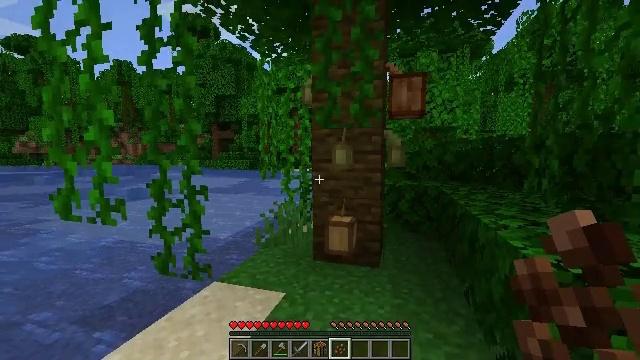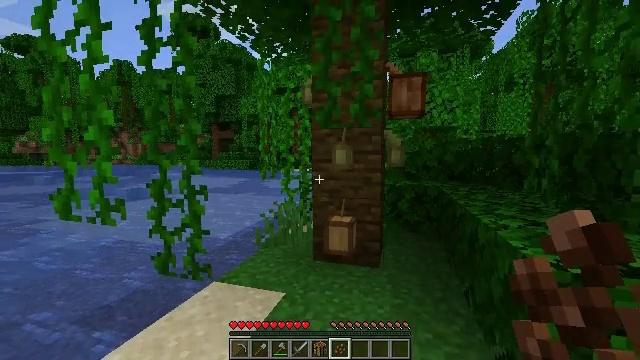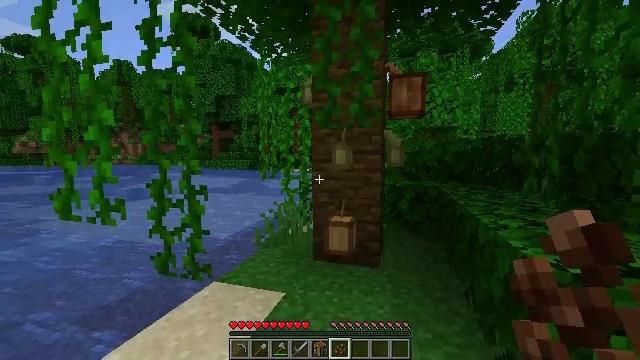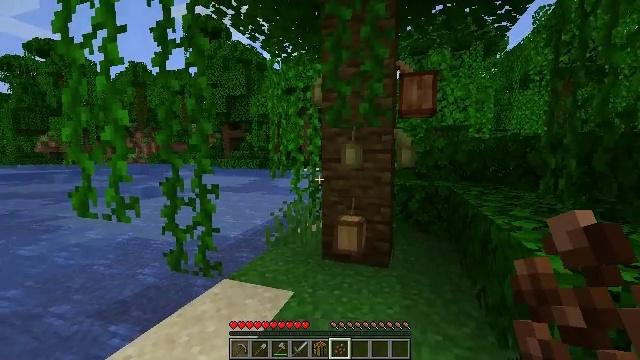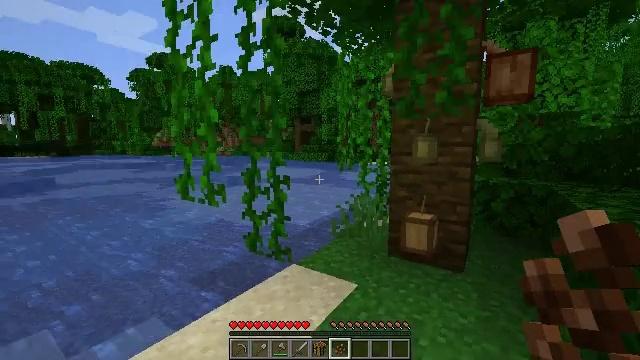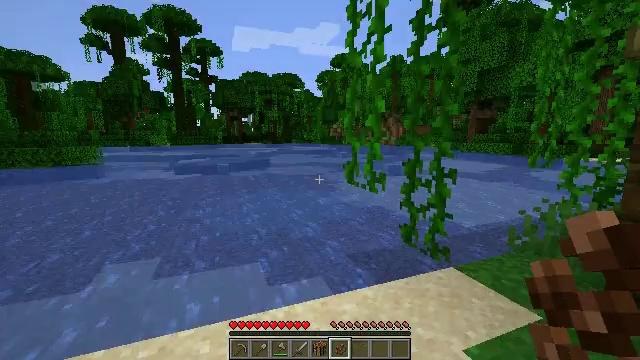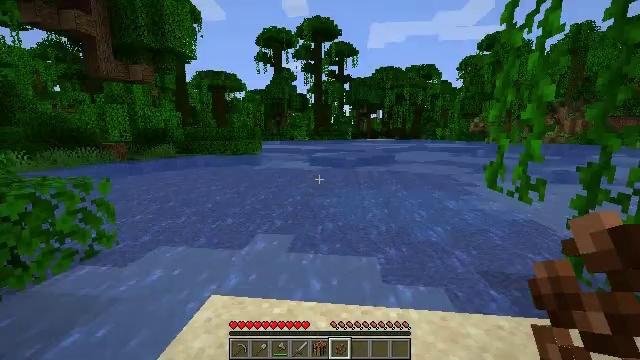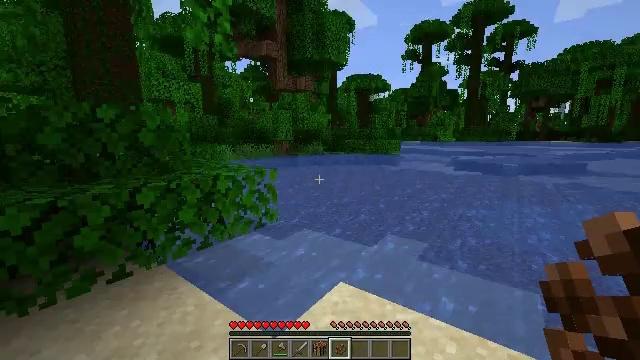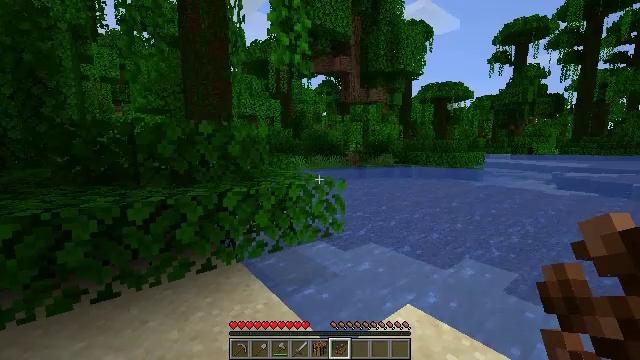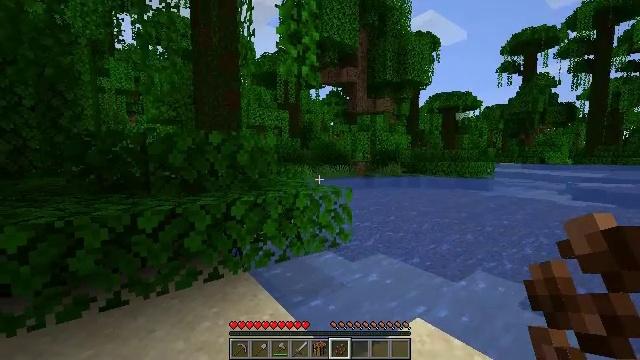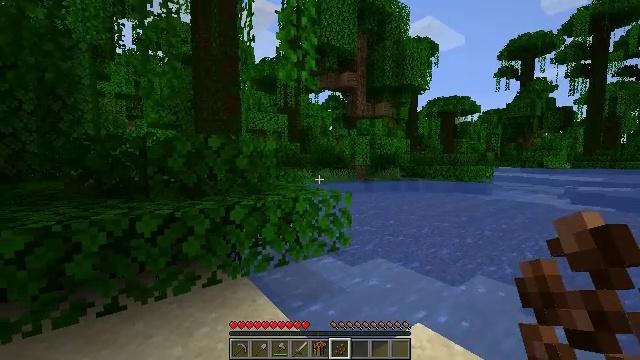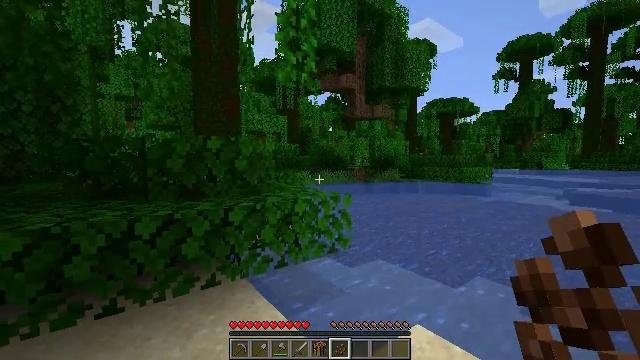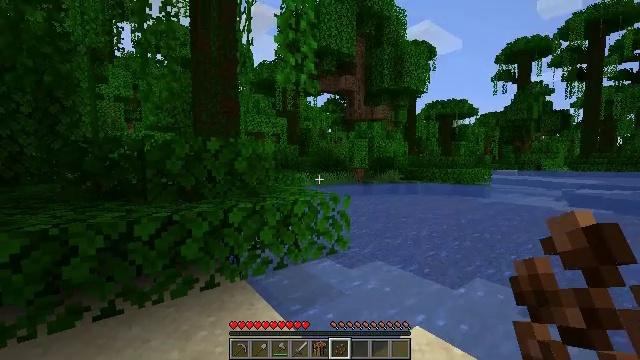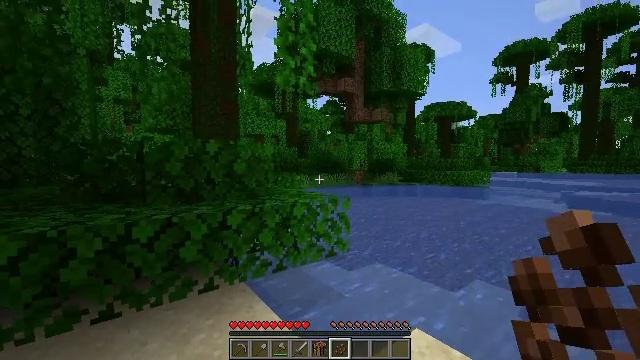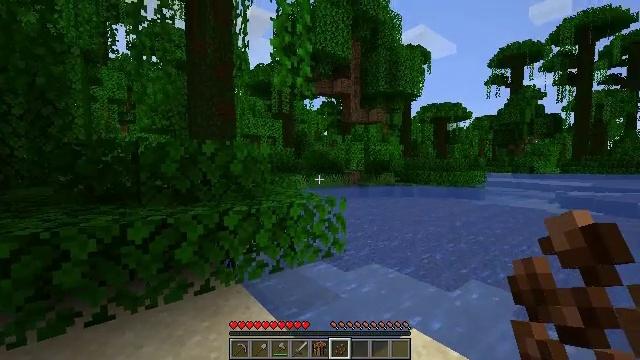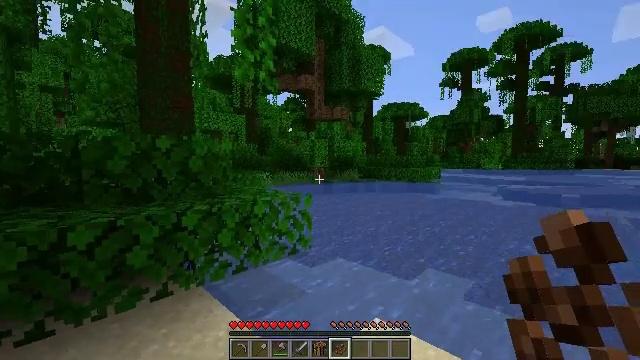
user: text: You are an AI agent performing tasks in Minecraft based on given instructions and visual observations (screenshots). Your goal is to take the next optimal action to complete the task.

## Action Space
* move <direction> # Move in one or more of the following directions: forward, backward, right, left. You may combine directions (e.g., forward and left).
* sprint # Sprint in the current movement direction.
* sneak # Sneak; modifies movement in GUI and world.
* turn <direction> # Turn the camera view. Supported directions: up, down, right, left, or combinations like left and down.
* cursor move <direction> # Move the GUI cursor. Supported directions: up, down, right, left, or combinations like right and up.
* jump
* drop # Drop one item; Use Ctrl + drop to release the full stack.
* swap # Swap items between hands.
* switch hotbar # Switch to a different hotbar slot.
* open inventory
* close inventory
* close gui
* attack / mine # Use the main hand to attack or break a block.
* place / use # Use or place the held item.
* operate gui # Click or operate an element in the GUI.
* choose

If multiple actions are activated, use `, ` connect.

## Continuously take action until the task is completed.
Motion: motion action
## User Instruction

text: Harvest the cocoa pods from the jungle tree.
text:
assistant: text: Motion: no_op
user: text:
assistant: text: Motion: no_op
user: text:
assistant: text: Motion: turn left
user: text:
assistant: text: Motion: turn left and down
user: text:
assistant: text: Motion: turn left and down
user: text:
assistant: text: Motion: turn left
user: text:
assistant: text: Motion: turn left
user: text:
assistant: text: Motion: turn left and up
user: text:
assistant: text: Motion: turn left and up
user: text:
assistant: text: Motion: no_op
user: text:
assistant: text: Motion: no_op
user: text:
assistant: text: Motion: no_op
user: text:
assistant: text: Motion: no_op
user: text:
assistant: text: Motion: no_op
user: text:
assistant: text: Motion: turn right
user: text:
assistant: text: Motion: turn right and down
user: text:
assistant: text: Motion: turn right and down
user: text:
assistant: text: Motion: turn right and down
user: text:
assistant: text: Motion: turn right and down
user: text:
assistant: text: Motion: turn right
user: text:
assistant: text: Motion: no_op
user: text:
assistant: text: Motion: move forward
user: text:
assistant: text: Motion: move forward
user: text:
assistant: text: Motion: move forward, turn left and up
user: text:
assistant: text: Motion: move forward
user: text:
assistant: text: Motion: move forward
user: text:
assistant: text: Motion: move forward, turn right and down
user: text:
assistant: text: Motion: move forward, turn right and down
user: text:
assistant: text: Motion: turn right and down
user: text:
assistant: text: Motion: turn right and down